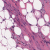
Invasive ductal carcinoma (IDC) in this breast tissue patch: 0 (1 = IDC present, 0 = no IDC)